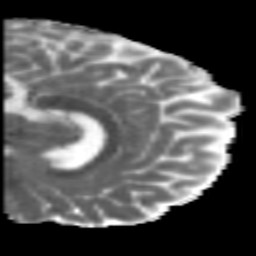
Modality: MD
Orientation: sagittal
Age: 46
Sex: male
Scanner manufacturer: siemens
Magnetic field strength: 3 T
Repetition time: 5.5 s
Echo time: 0.101 s